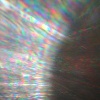
Label: sunburn